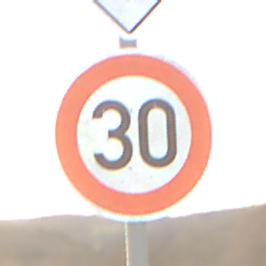
Verkehrszeichen: Geschwindigkeit30
Zusatzzeichen oben: Vorfahrtsstrasse
Umgebung: Outdoor, Nature
Tageszeit: SunriseSunset
Wetter: PartlyCloudy
Licht: Natural
Jahreszeit: NotSpecified
Kontrast: LowContrast